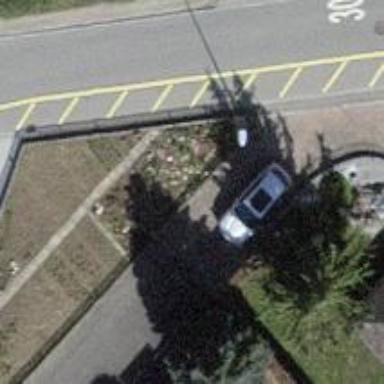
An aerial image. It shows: Bollard.